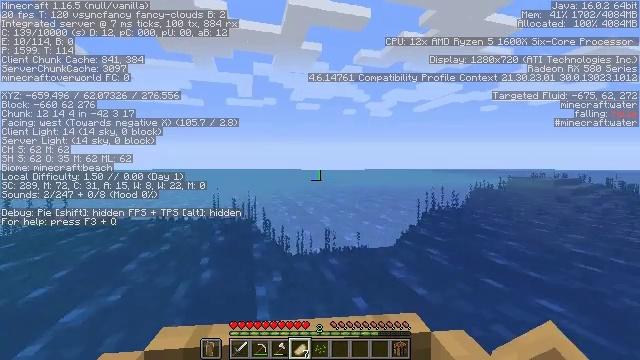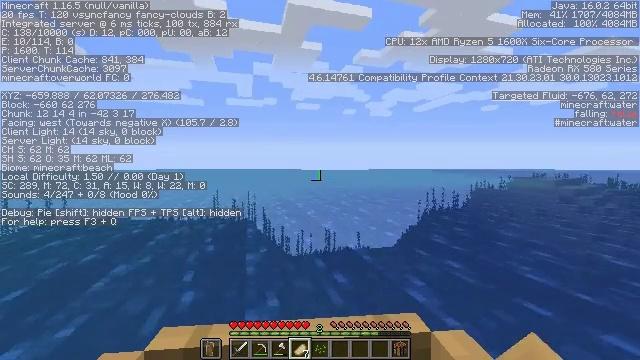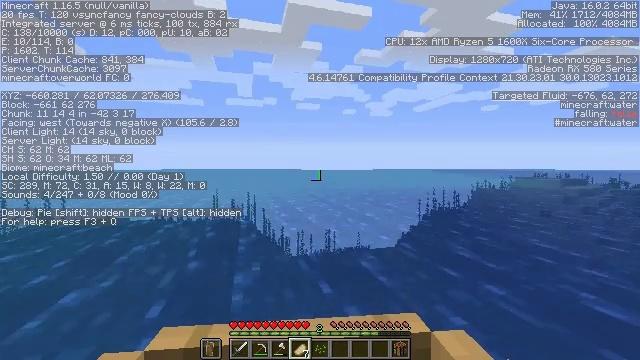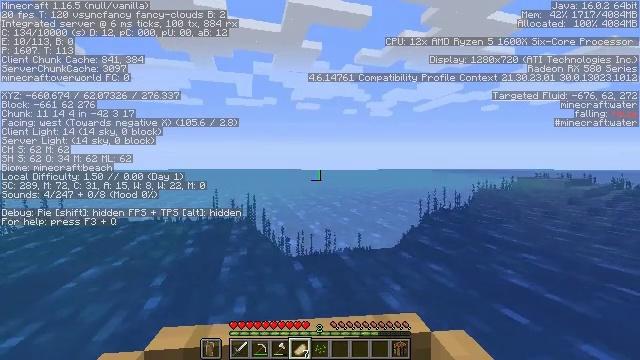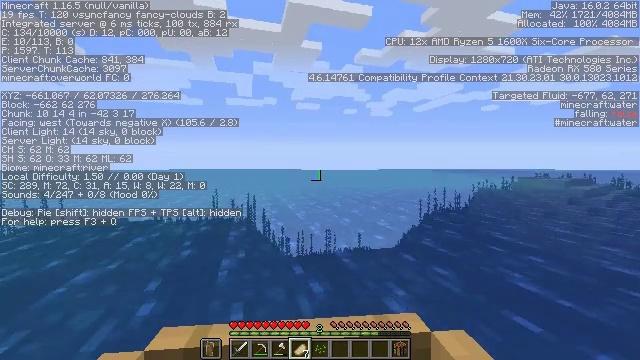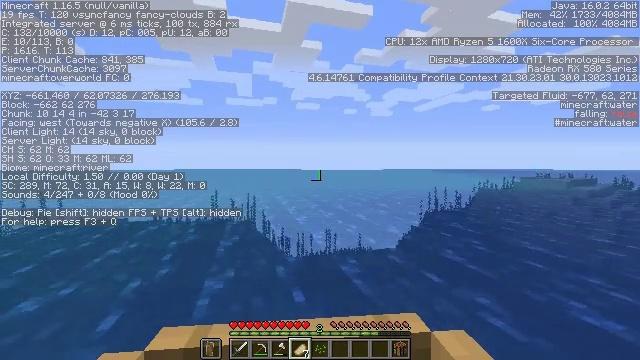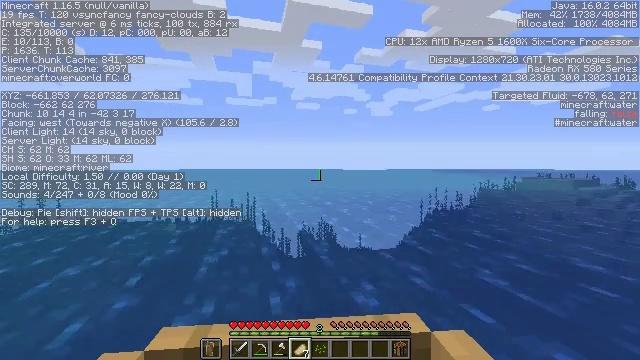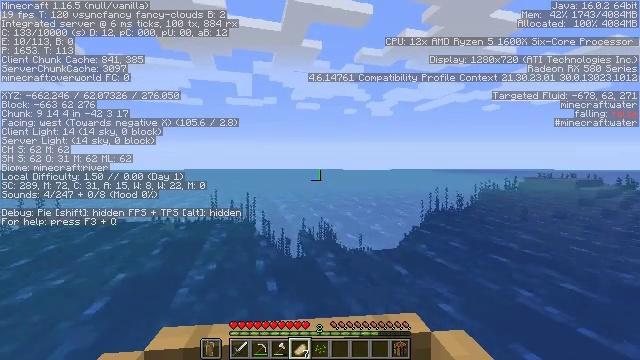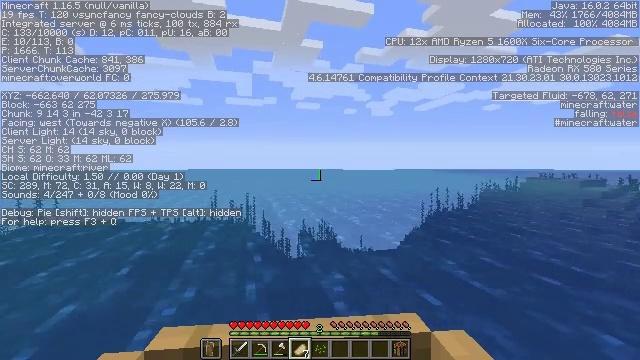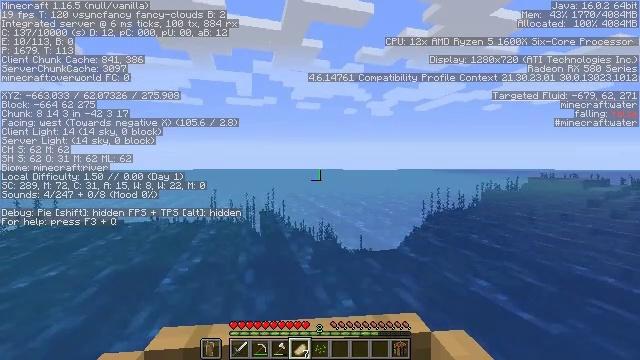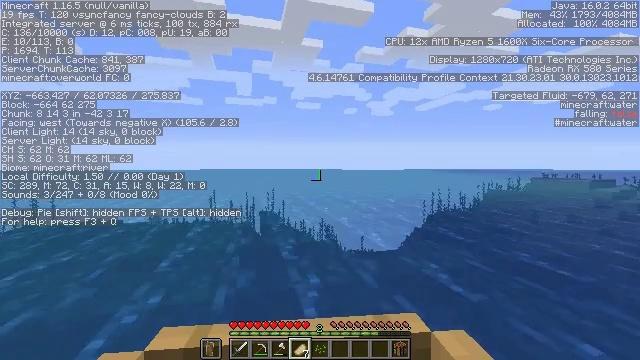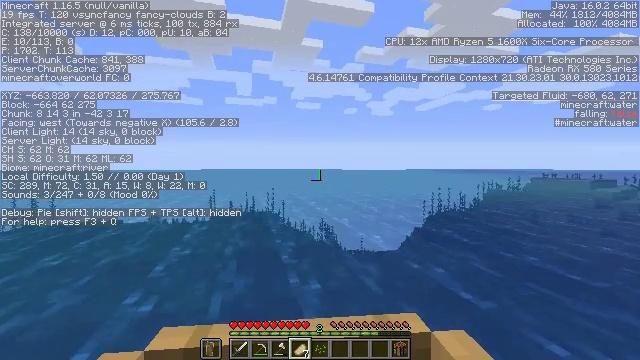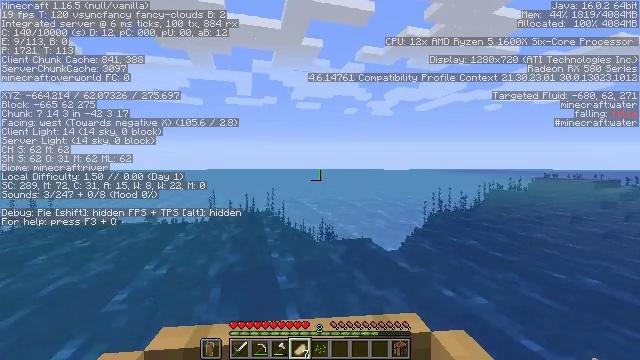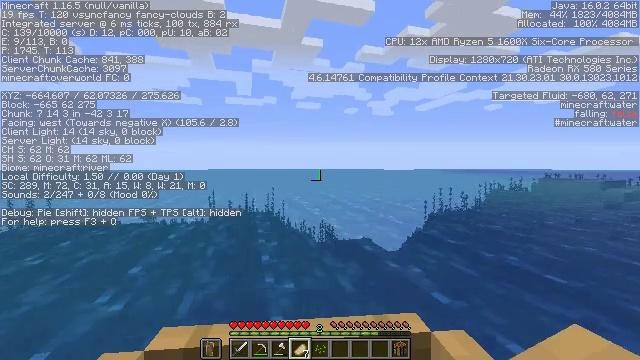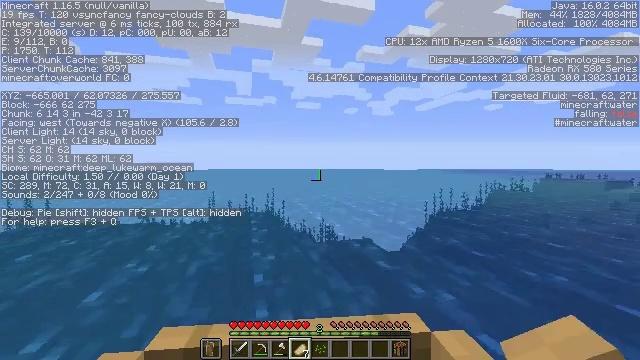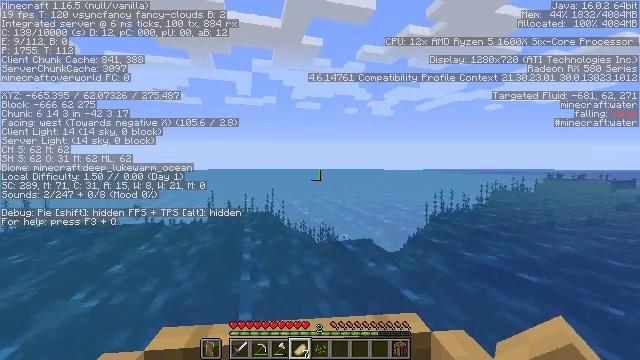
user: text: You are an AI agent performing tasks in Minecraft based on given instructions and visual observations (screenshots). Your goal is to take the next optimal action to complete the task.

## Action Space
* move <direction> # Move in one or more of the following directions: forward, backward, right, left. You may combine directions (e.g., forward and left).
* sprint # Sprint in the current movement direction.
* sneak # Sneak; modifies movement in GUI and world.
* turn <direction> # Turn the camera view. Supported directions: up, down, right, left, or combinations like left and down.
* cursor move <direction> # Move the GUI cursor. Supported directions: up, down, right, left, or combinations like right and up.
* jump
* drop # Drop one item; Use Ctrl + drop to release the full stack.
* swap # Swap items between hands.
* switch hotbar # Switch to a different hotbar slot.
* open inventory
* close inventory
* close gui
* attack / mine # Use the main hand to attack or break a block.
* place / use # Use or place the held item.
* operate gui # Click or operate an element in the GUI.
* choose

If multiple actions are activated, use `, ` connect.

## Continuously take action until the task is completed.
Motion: motion action
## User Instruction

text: Mine the bookshelf to gather resources.
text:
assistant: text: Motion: move forward
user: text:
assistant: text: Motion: move forward
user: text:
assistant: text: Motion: move forward
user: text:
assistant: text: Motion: move forward
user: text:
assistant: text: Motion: move forward
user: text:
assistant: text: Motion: move forward
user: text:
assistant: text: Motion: move forward
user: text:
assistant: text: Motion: move forward
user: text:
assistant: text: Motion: move forward
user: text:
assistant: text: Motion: move forward
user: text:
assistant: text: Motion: move forward
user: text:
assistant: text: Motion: move forward
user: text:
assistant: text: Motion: move forward
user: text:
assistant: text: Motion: move forward
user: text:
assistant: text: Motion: move forward
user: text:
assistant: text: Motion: move forward
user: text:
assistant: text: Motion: move forward
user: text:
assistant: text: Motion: move forward
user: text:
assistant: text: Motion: move forward
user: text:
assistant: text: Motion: move forward
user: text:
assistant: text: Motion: move forward
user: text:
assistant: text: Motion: move forward
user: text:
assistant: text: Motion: move forward
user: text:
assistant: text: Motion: move forward
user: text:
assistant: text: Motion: move forward
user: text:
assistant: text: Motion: move forward
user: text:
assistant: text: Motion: move forward
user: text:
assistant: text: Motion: move forward
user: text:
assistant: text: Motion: move forward
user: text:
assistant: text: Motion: move forward